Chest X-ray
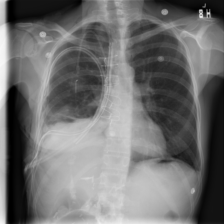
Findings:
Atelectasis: negative
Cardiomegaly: negative
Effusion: positive
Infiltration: positive
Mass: negative
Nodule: negative
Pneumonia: negative
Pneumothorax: negative
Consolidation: negative
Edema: negative
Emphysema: negative
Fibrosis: positive
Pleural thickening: negative
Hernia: negative